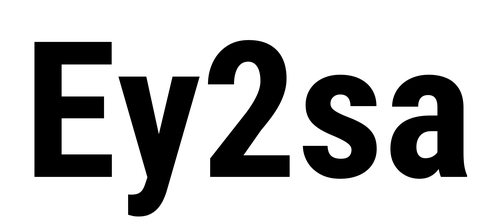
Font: Roboto_Condensed_Bold